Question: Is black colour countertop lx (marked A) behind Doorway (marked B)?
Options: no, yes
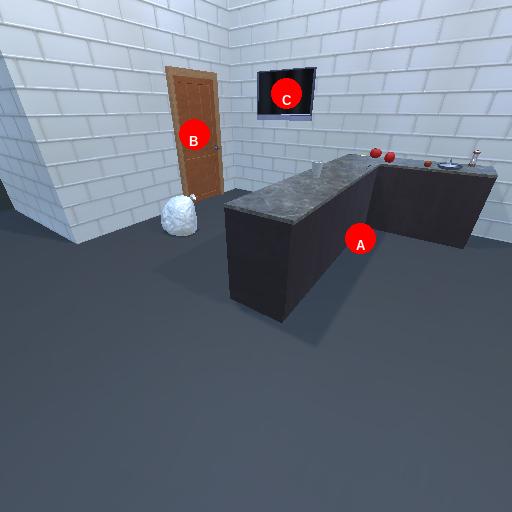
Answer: no